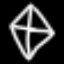
Label: diamond